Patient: sex F, age 38
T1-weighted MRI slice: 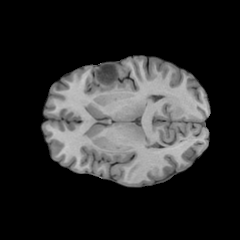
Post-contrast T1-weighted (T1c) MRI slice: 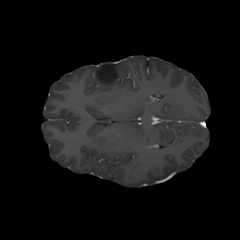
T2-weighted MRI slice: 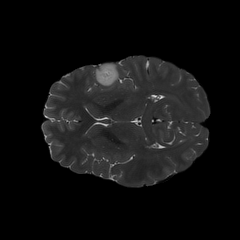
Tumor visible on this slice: yes
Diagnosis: Astrocytoma, IDH-mutant
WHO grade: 2